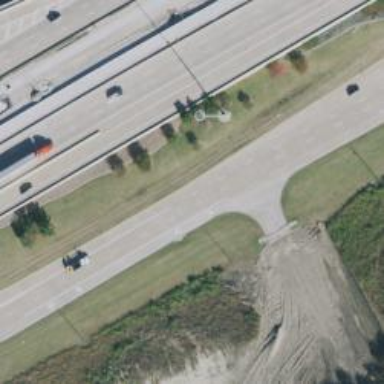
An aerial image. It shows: Secondary road with frontage road alongside.